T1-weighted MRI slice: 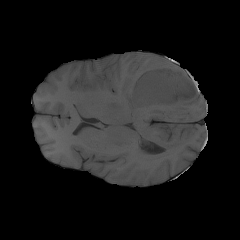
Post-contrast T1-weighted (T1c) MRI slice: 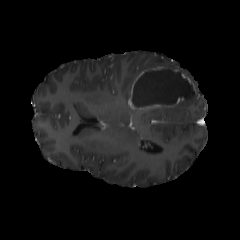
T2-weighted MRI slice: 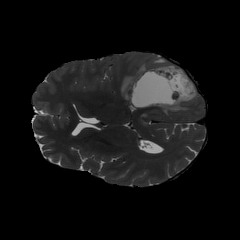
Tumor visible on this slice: yes